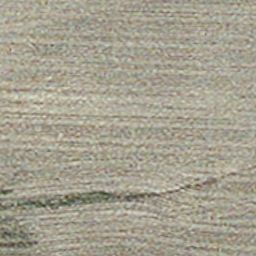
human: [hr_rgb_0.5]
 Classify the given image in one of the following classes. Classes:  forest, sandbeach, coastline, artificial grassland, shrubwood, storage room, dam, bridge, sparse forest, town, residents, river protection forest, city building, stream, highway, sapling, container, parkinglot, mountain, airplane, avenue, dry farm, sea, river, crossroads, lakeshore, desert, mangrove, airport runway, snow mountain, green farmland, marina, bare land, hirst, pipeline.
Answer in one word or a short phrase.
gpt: dry farm